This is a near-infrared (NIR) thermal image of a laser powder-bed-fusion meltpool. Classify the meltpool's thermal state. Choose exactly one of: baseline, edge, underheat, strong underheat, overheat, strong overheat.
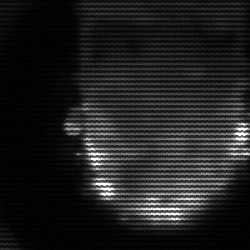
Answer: baseline